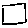
Label: square